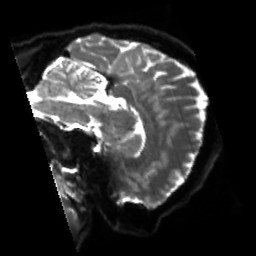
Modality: sbref
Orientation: sagittal
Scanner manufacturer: siemens
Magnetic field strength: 3 T
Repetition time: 4 s
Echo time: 0.0594 s